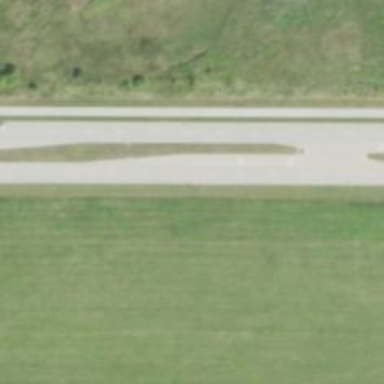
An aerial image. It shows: Secondary road.